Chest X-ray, AP view. Patient: 27 years old, sex F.
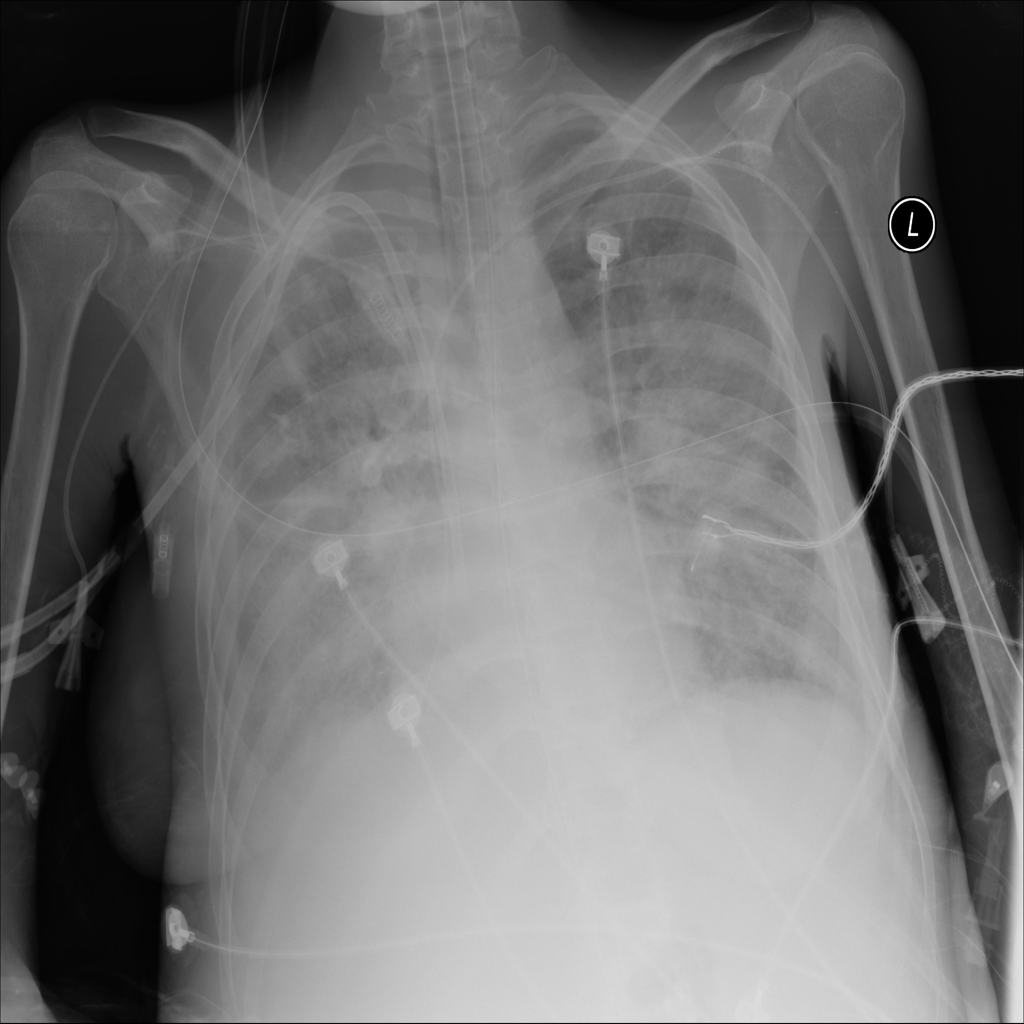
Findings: Effusion, Infiltration